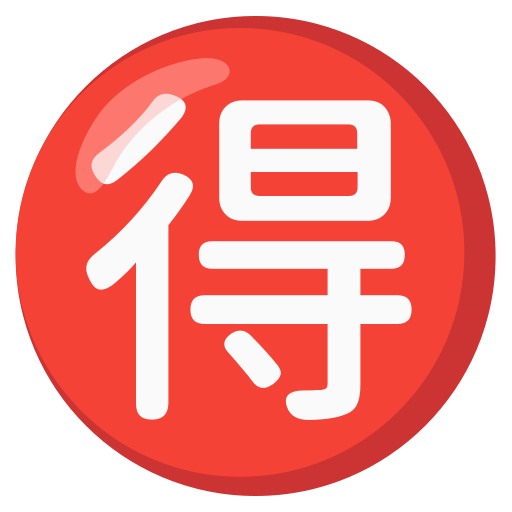
Emoji: 🉐